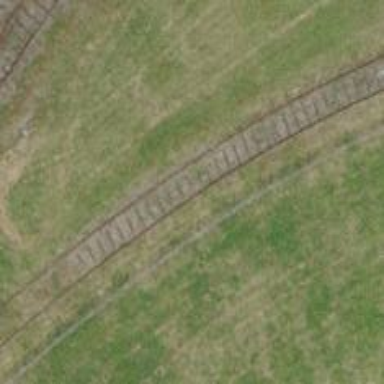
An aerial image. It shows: Rail spur service.